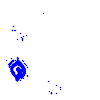
Particle: electron